The image is a continuous-wavelet scalogram (time versus scale) of a rotating-machine vibration signal. Diagnose the rotating machine from this image, choosing from: normal, misalignment, unbalance, looseness.
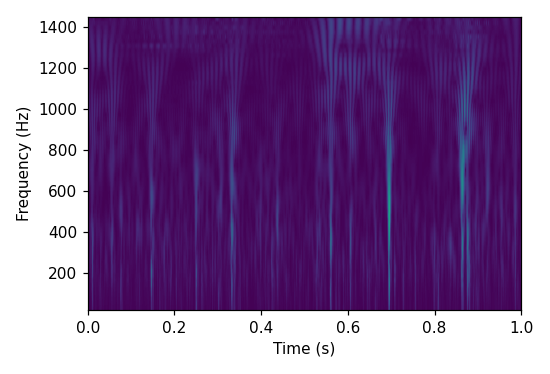
Answer: normal